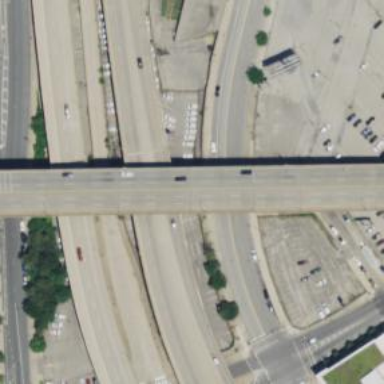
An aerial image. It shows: Viaduct bridge with asphalt surface. The bridge is beam structure and part of primary highway.